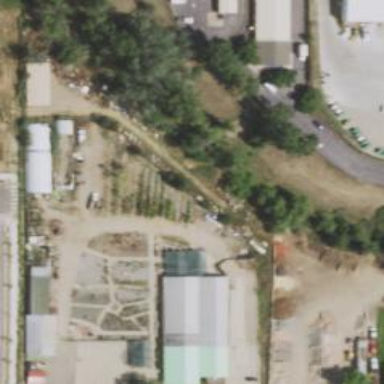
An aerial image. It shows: Plant nursery area.